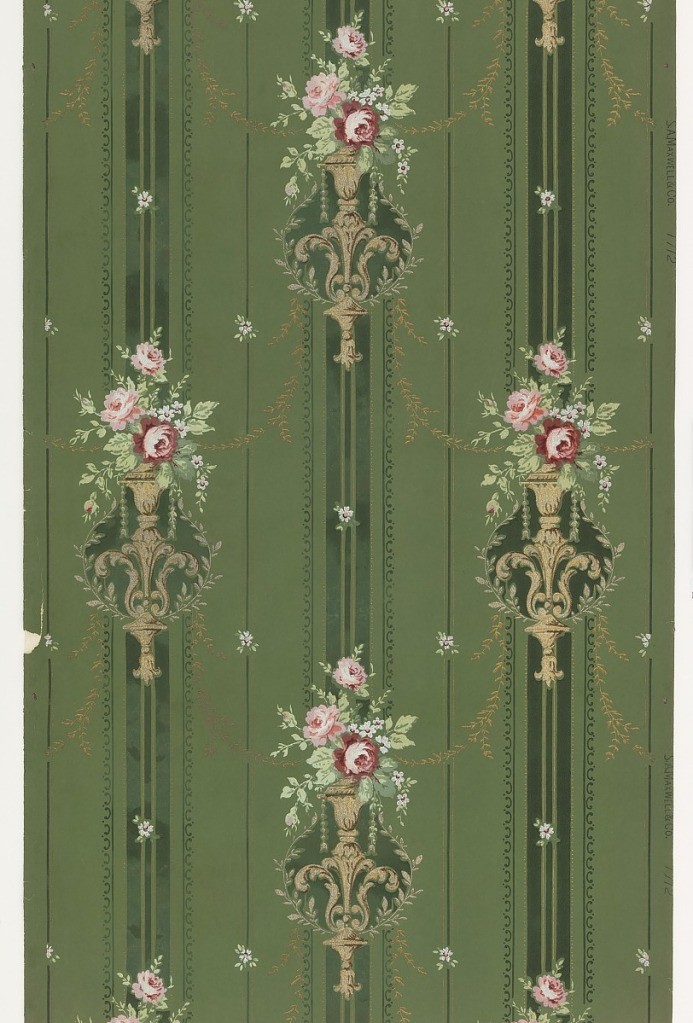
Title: Sidewall
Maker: Maxwell & Co., S.A., Chicago, Illinois, USA
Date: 1905–1915
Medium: Machine-printed paper
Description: On green ground with vertical bands in dark green bordered by gold beaded frame, gold rinceaux; staggered motifs of white scrolled vases containing bouquet of pink and white flowers.